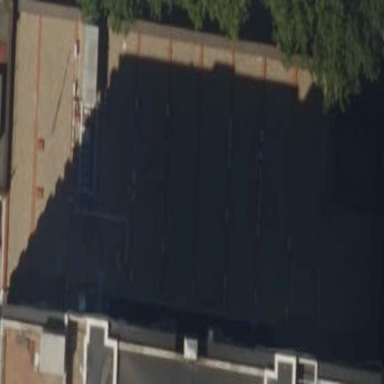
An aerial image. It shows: Commercial building.